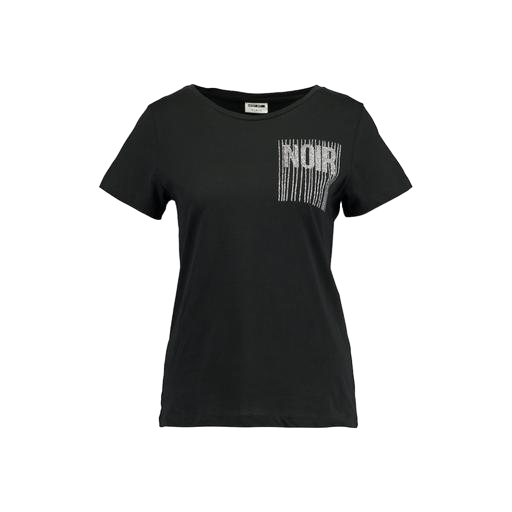
black plus size printed t-shirt only macy, black graphic t-shirt, black printed t-shirt, white background